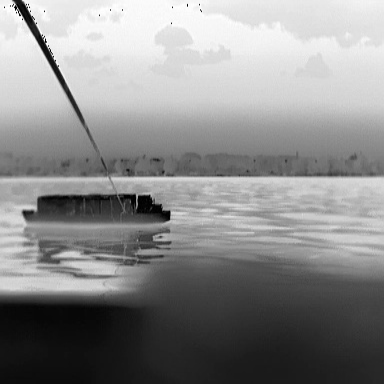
There is a fishing_boat in the infrared image.